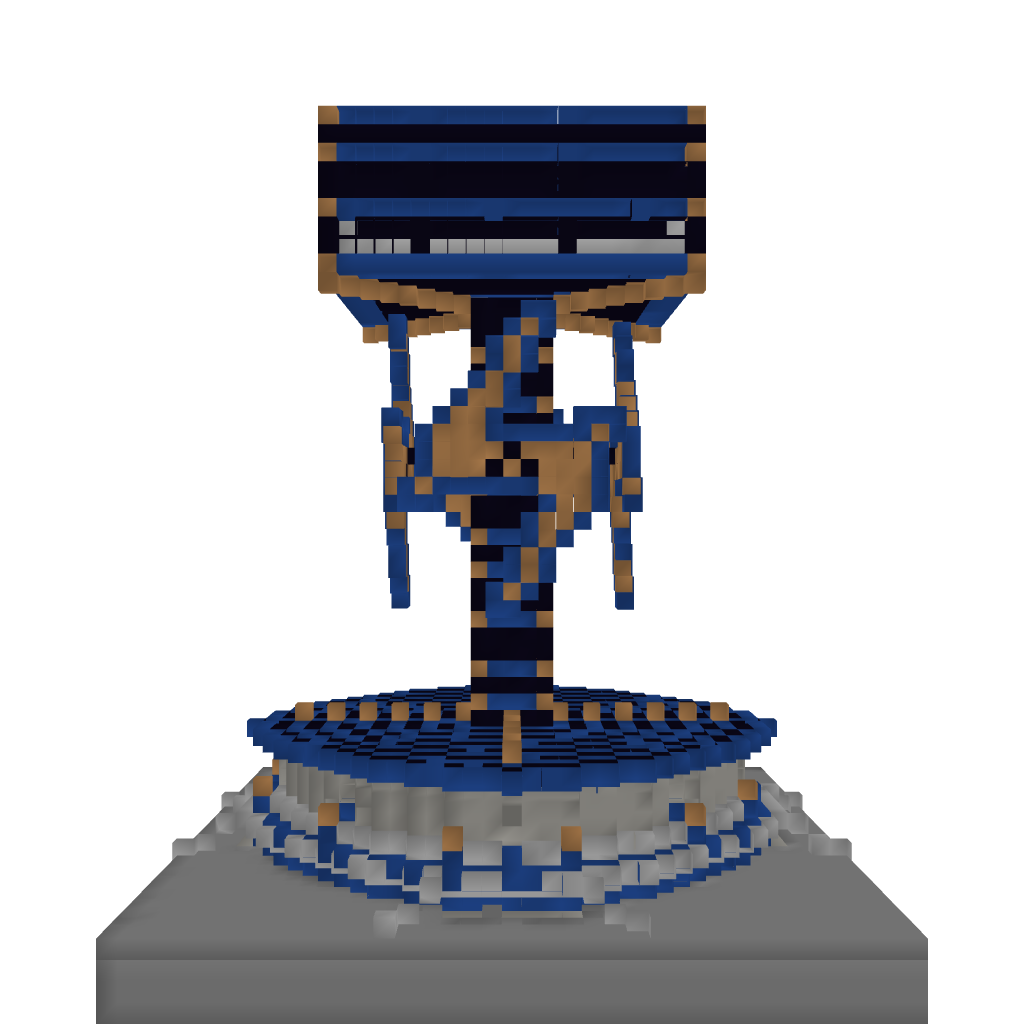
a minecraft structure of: XP Farm